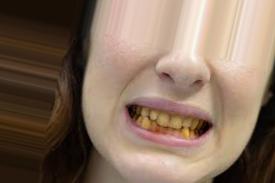
Condition: Tooth Discoloration